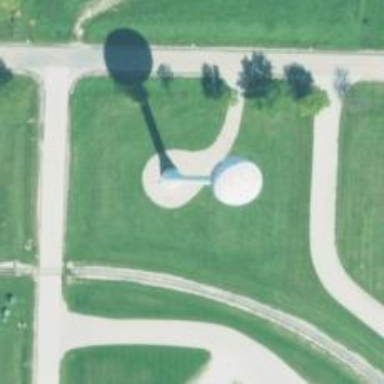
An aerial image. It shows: Water tower that is man-made.